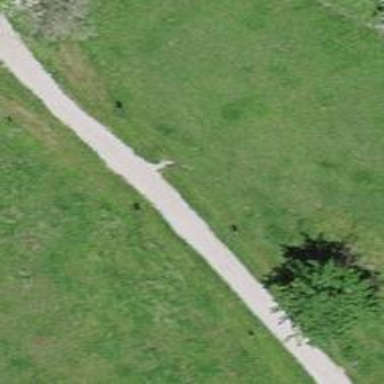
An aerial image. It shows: Footway with surface of fine gravel.